Question: My code has two files. One is the "main" file that uses a fixed size 'QFrame' instead of the standard window frame. The second is also a subclassed 'QWidget' for adding to the 'QScrollArea' in the main widget.
I want the 'QFrame' of the subwidget to be fixed and the label to actually use the wordwrap property instead of just making it longer to fit and screwing up the whole 'QScrollArea' scrolling area. I have tried using 'QSizePolicy' for the 'container_widget' and 'QFrame' of the subwidget. A minimal reproducible example is as follows.
'main_window.py'
'''
import sys
from PyQt5 import QtWidgets as qtw
from PyQt5 import QtCore as qtc
from PyQt5 import QtGui as qtg
from subwidget import SubWidget
class Window(qtw.QWidget):
def __init__(self):
super().__init__()
# Configure Window
self.setWindowFlags(qtc.Qt.FramelessWindowHint)
self.setAttribute(qtc.Qt.WA_TranslucentBackground)
self.setFixedSize(350, 450)
# Init Methods
self.setupUI()
self.refresh_entries()
self.show()
def setupUI(self):
# Main Layout/Frame
self.main_layout = qtw.QHBoxLayout()
self.main_frame = qtw.QFrame()
self.main_frame_layout = qtw.QVBoxLayout()
# Set Layouts
self.setLayout(self.main_layout)
self.main_layout.addWidget(self.main_frame)
self.main_frame.setLayout(self.main_frame_layout)
# Configure QFrame
self.main_frame.setContentsMargins(10, 10, 10, 10)
self.main_frame.setObjectName("main_frame")
self.main_frame.setStyleSheet("""
border: None;
border-radius: 10px;
background: #1E1E1E;
""")
# Secondary Layout/Widget
self.main_scroll_area = qtw.QScrollArea()
self.container_widget = qtw.QWidget()
self.container_layout = qtw.QVBoxLayout()
self.main_scroll_area.setObjectName("main_scroll_area")
self.main_scroll_area.setWidgetResizable(True)
self.main_scroll_area.setVerticalScrollBarPolicy(qtc.Qt.ScrollBarPolicy.ScrollBarAlwaysOff)
self.main_scroll_area.setHorizontalScrollBarPolicy(qtc.Qt.ScrollBarPolicy.ScrollBarAlwaysOff)
self.main_scroll_area.setWidget(self.container_widget)
self.container_widget.setLayout(self.container_layout)
self.container_widget.setObjectName("container_widget")
# Widget -> Layout
self.main_frame_layout.addWidget(self.main_scroll_area, 0, qtc.Qt.AlignmentFlag.AlignHCenter | qtc.Qt.AlignmentFlag.AlignCenter)
def refresh_entries(self):
self.clear_entries()
for i in range(5):
self.container_layout.addWidget(SubWidget(i ** i ** i, i))
def clear_entries(self):
for i in reversed(range(self.container_layout.count())):
try:
widget = self.container_layout.itemAt(i).widget()
widget.setParent(None)
except Exception:
pass
if __name__ == "__main__":
app = qtw.QApplication(sys.argv)
win = Window()
sys.exit(app.exec())
'''
and 'subwidget.py'
'''
from PyQt5 import QtWidgets as qtw
from PyQt5 import QtCore as qtc
from PyQt5 import QtGui as qtg
class SubWidget(qtw.QWidget):
def __init__(self, name, index):
super().__init__()
# Variables
self.name = str(name)
self.index = index
# Init Methods
self.setupUI()
self.show()
def setupUI(self):
# Main Layout/Frame
self.main_layout = qtw.QHBoxLayout()
self.main_frame = qtw.QFrame()
self.main_frame_layout = qtw.QVBoxLayout()
# Set Layouts
self.setLayout(self.main_layout)
self.main_layout.addWidget(self.main_frame)
self.main_frame.setLayout(self.main_frame_layout)
# Configure QFrame
self.main_frame.setContentsMargins(5, 5, 5, 5)
self.main_frame.setStyleSheet("""
border: None;
border-radius: 5px;
background: #000000;
""")
# Secondary Layout/Widget
self.name_lbl = qtw.QLabel()
# Configure Seondary Widgets
self.name_lbl.setText(self.name)
self.name_lbl.setStyleSheet("""
color: #FFFFFF;
""")
self.name_lbl.setWordWrap(True) # https://stackoverflow.com/questions/49838817/how-to-resize-qlabels-to-fit-contents-in-qscrollarea
# Widget -> Layout
self.main_frame_layout.addWidget(self.name_lbl, 0, qtc.Qt.AlignmentFlag.AlignHCenter | qtc.Qt.AlignmentFlag.AlignCenter)
'''
This is a visual of the resulting window/frame.

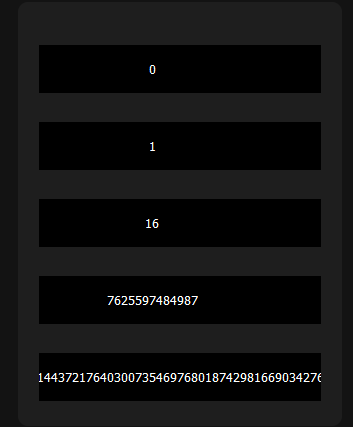
Answer: # A Wrapable Anywhere QLabel
My way to achieve this to subclass 'QLabel' and and implement the 'paintEvent', where you can set the text alignment to 'TextWrapAnywhere' when you 'drawItemText'.
Here is a sample code.
'''
from PyQt5.QtCore import Qt
from PyQt5.QtGui import QPainter
from PyQt5.QtWidgets import QApplication, QLabel, QMainWindow, QStyleOption, QVBoxLayout, QWidget, QStyle
class SuperQLabel(QLabel):
def __init__(self, *args, **kwargs):
super(SuperQLabel, self).__init__(*args, **kwargs)
self.textalignment = Qt.AlignLeft | Qt.TextWrapAnywhere
self.isTextLabel = True
self.align = None
def paintEvent(self, event):
opt = QStyleOption()
opt.initFrom(self)
painter = QPainter(self)
self.style().drawPrimitive(QStyle.PE_Widget, opt, painter, self)
self.style().drawItemText(painter, self.rect(),
self.textalignment, self.palette(), True, self.text())
class MainWindow(QMainWindow):
def __init__(self, *args, **kwargs):
super(MainWindow, self).__init__(*args, **kwargs)
self.setFixedSize(100, 200)
self.label = QLabel()
self.label.setWordWrap(True)
self.label.setText("1111111111111111111111111111")
self.slabel = SuperQLabel()
self.slabel.setText("111111111111111111111111111")
self.centralwidget = QWidget()
self.setCentralWidget(self.centralwidget)
self.mainlayout = QVBoxLayout()
self.mainlayout.addWidget(self.label)
self.mainlayout.addWidget(self.slabel)
self.centralwidget.setLayout(self.mainlayout)
if __name__ == "__main__":
import sys
app = QApplication(sys.argv)
w = MainWindow()
w.show()
sys.exit(app.exec_())
'''
The result.
<URL>
Note: this work is tested with pyqt5, pyside2, pyside6 and should work in qt5 as well (in c++).